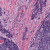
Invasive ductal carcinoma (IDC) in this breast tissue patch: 0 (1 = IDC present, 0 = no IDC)